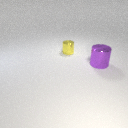
large purple metal cylinder in front of small yellow metal cylinder